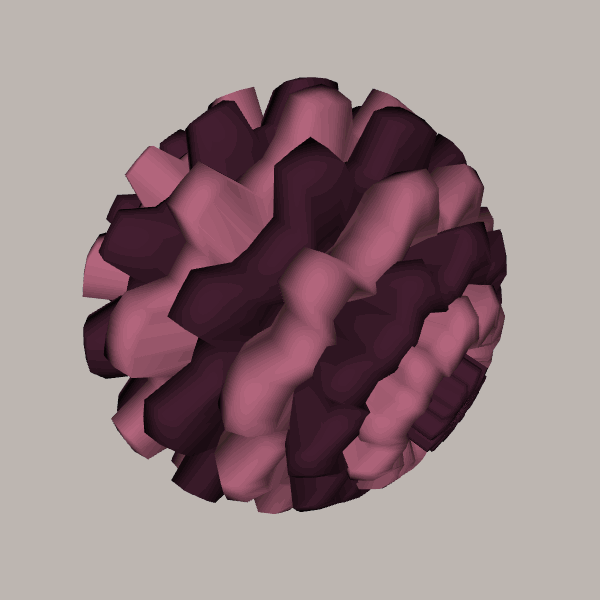
Background: light